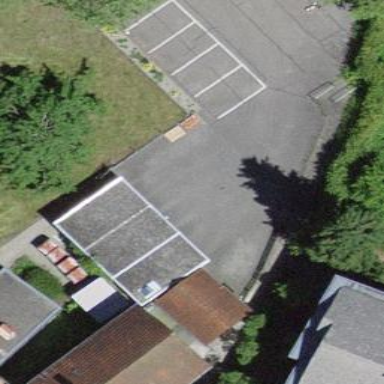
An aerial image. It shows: Garage building.